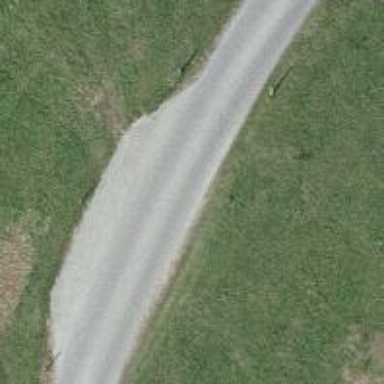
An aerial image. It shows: Passing place on the road.